Field crop: maize
Growth stage: 2
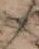
Species: salsola